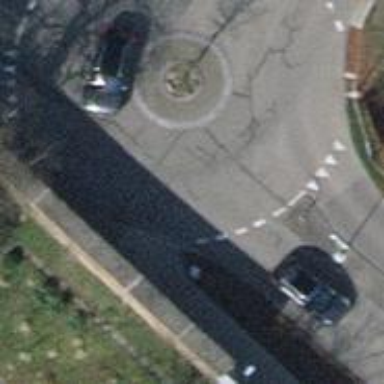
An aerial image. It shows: Service road that intersects roundabout.